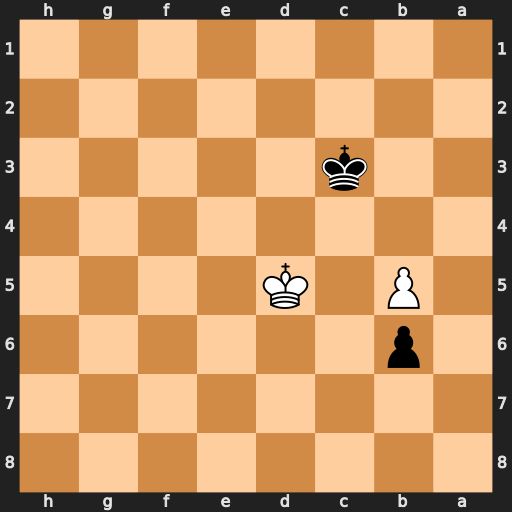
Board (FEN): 8/8/1p6/1P1K4/8/2k5/8/8
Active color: b
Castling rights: -
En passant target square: -
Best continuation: Kb4 Kd4 Kxb5